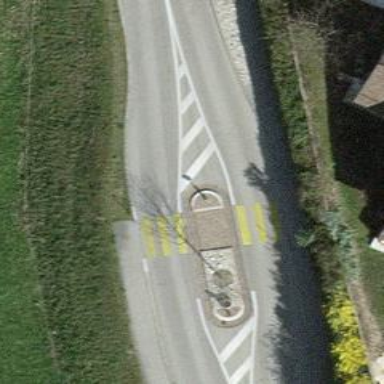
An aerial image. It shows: Uncontrolled crossing with zebra marking and traffic island.